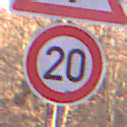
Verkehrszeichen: Geschwindigkeit20
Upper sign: Gefahrenstelle
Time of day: SunriseSunset
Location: Outdoor (Nature)
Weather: Clear
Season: Autumn
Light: Natural